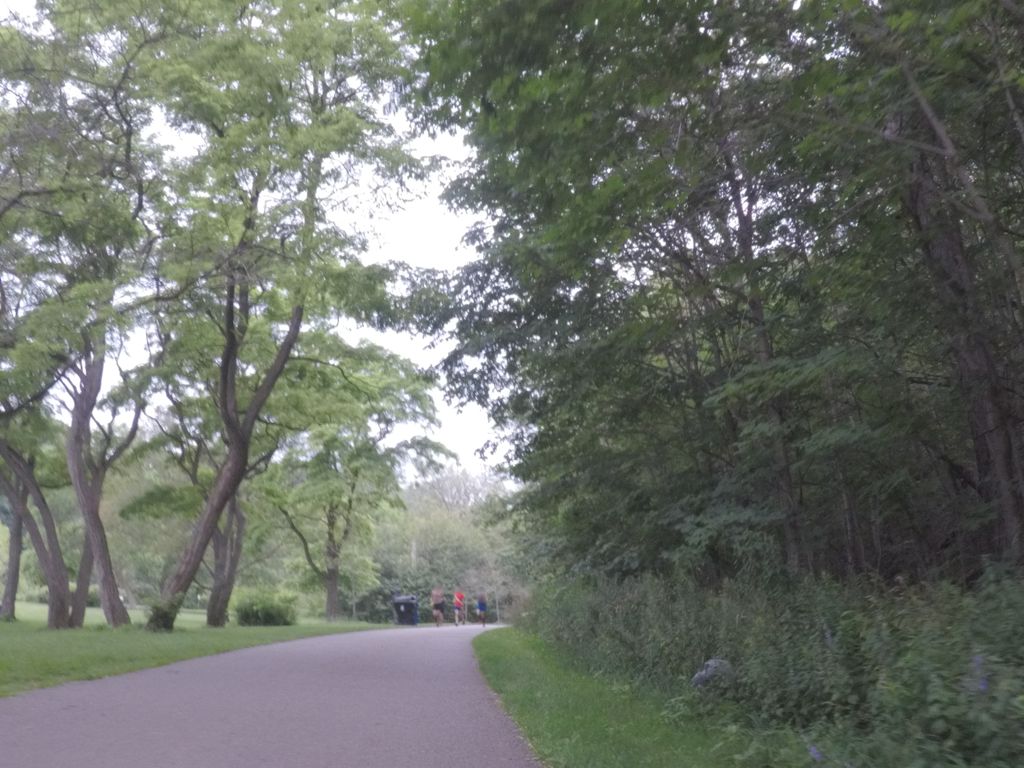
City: toronto